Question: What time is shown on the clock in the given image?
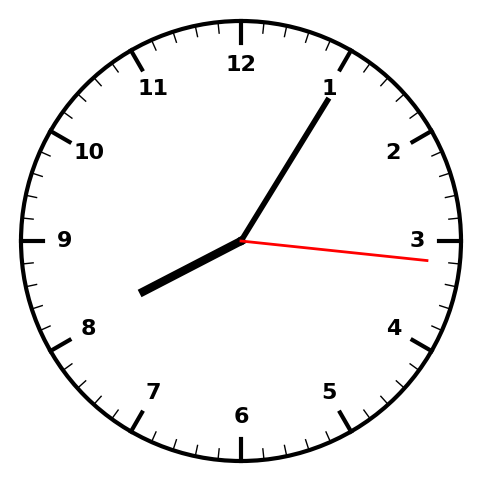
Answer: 08:05:16